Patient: sex F, age 39
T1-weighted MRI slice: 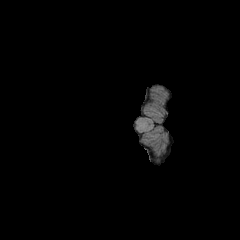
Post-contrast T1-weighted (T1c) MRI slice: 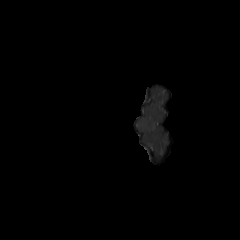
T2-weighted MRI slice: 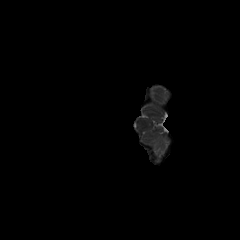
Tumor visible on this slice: no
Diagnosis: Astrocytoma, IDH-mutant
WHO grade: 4